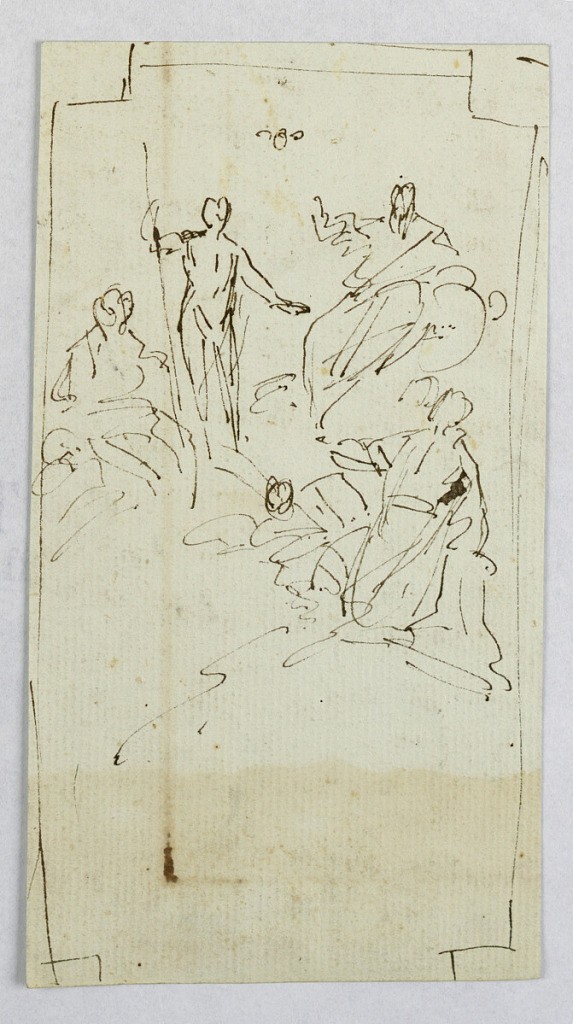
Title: Glory with Trinity and Saints (recto), architectural plan for the church of Santa Maria d'Itria in Rome
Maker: Francesco Manno, Italian, 1754 - 1831
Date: ca. 1814–1819
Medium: Pen and ink on light blue paper
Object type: Drawing
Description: The saint is kneeling on clouds, an angel beside him. Above the Virgin, Christ stands with the Cross, God the Father, and the Dove of the holy Spirit